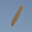
Label: 1